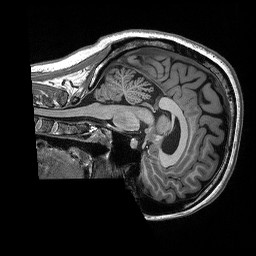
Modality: T1w
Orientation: sagittal
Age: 31
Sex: female
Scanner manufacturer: siemens
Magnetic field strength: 3 T
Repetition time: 2.3 s
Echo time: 0.00298 s